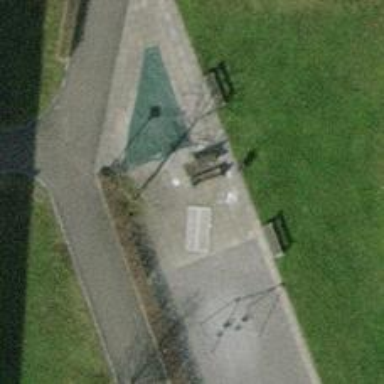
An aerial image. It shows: Playground area for leisure land.